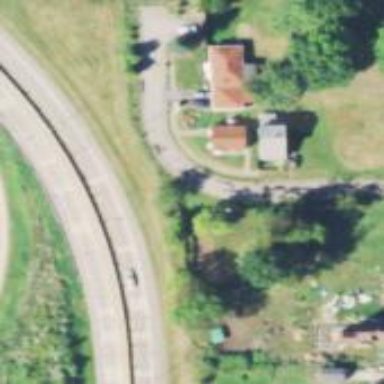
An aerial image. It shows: Historic road.